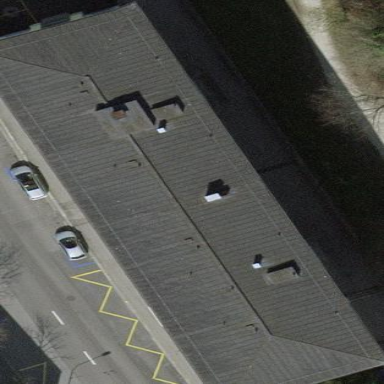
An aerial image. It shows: Apartment building with hipped roof.